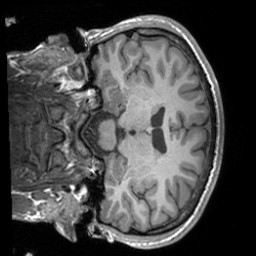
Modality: T1w
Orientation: coronal
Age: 23
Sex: male
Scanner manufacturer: siemens
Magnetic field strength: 3 T
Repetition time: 1.9 s
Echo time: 0.00252 s